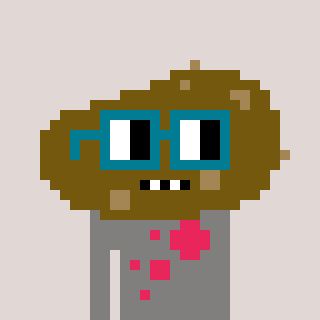
a pixel art character with square dark green glasses, a potato-shaped head and a bluegrey-colored body on a warm background